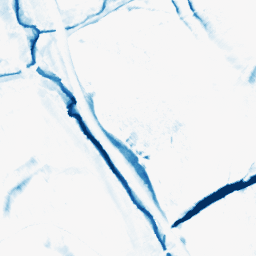
Category: morphological
Decomposition family: morphological_diamond
Decomposition parameters: operation: closing
radius: 10
Upsampling method: quartic
Upsampling parameters: scale: 4
Upsampling scale: 4